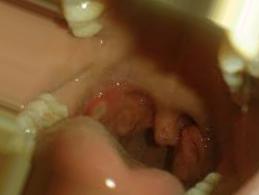
Condition: Mouth Ulcer